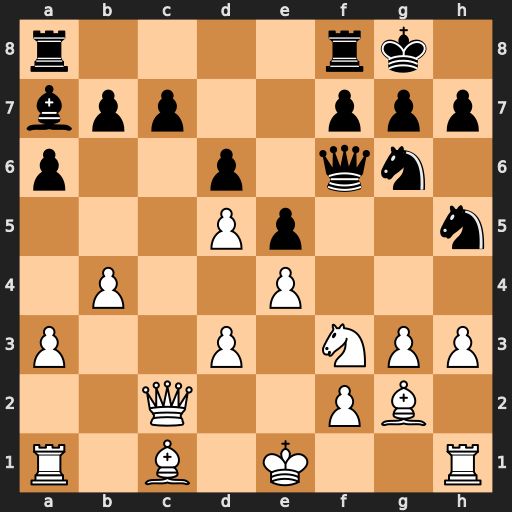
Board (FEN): r4rk1/bpp2ppp/p2p1qn1/3Pp2n/1P2P3/P2P1NPP/2Q2PB1/R1B1K2R
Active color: w
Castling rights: KQ
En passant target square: -
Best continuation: Bg5 Qxg5 Nxg5